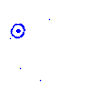
Particle: proton